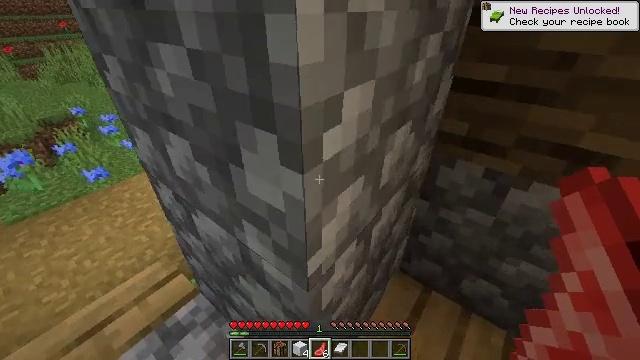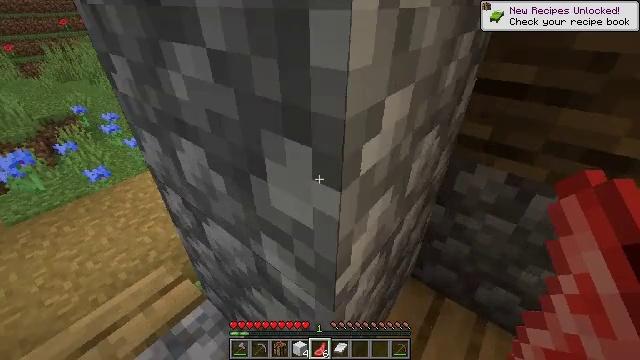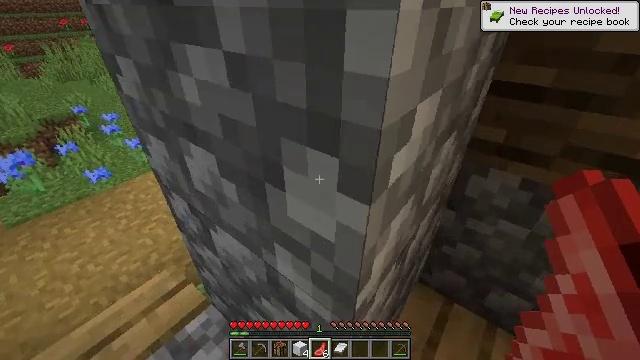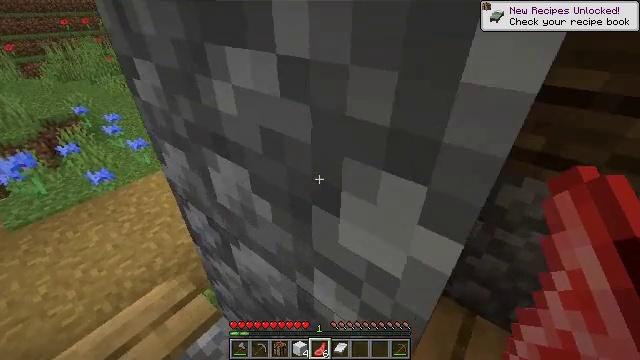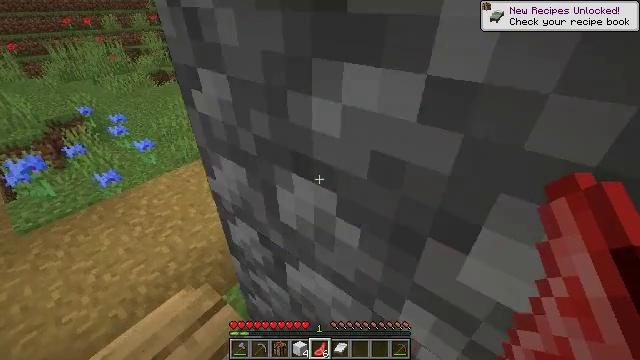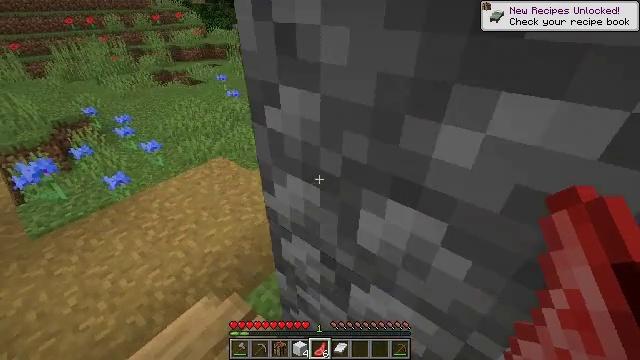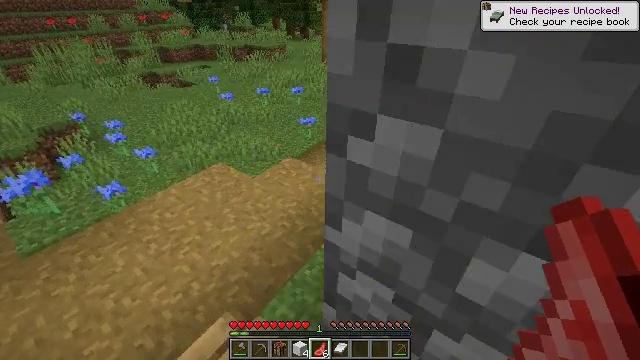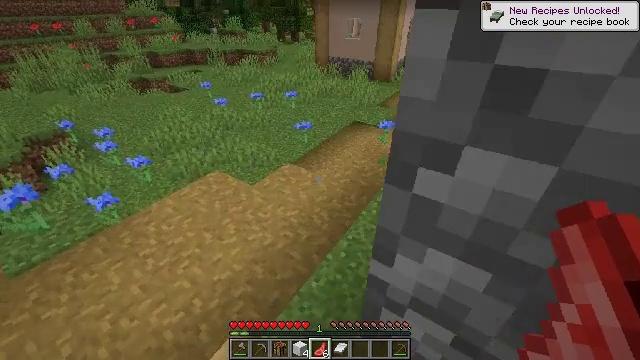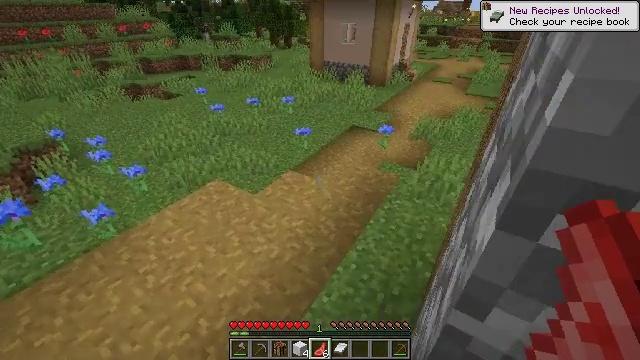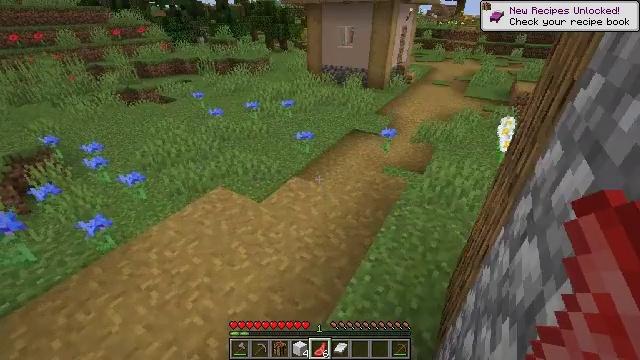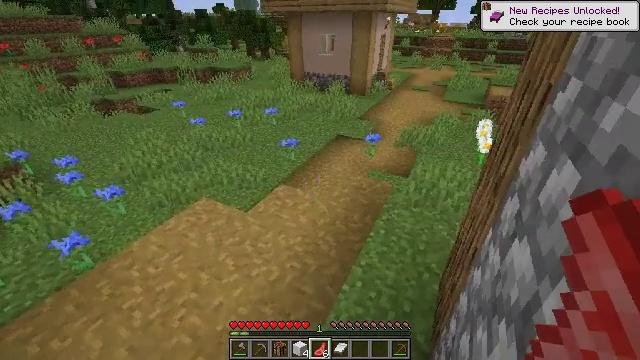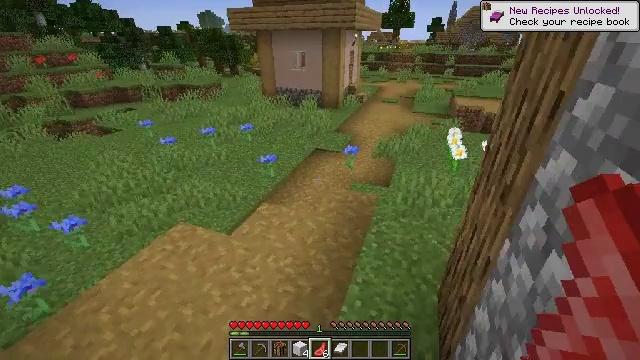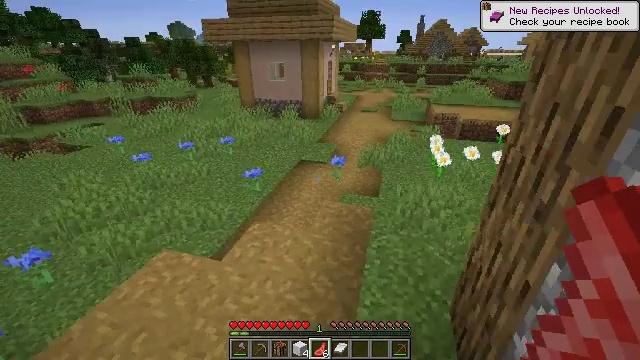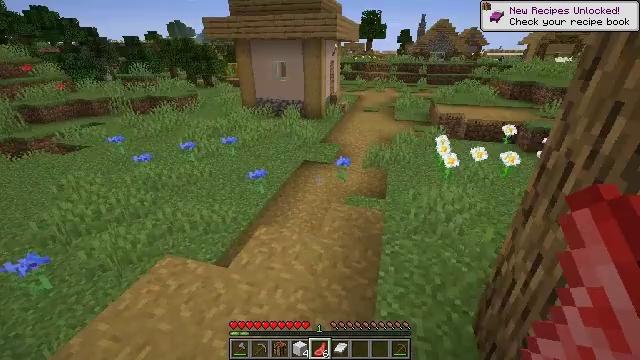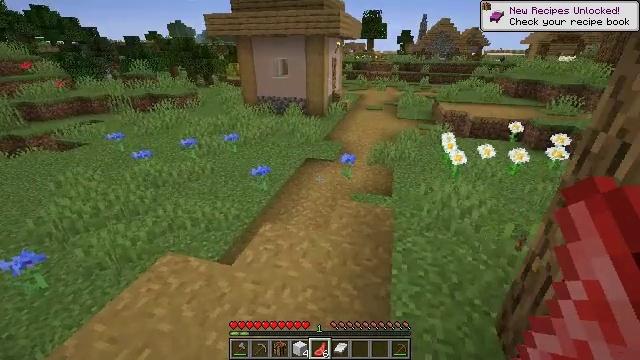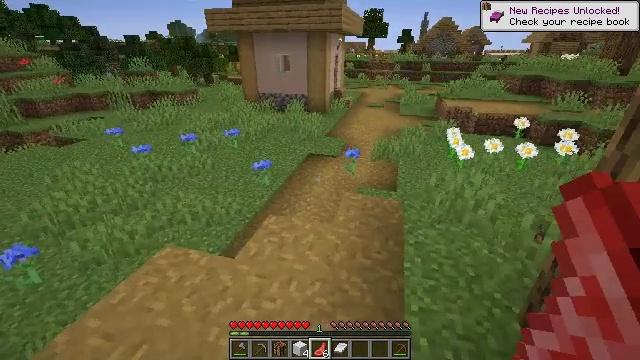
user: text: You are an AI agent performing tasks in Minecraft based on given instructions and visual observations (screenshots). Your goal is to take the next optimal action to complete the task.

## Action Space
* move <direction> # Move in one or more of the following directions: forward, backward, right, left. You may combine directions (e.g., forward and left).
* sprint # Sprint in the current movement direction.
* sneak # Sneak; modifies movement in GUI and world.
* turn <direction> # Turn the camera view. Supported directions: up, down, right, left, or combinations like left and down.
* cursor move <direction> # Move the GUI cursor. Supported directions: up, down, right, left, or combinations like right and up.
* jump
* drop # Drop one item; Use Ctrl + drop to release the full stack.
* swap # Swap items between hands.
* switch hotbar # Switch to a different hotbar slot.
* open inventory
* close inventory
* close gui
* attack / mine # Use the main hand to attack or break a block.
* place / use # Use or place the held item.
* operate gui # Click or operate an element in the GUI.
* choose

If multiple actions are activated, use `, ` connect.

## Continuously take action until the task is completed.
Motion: motion action
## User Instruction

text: Mine a hay block from the field.
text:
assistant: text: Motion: move forward and move left
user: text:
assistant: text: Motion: move forward and move left
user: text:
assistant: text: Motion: move left
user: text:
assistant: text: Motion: move left
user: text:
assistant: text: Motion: move left
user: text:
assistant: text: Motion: move left, turn right
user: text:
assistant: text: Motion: move forward and move left, turn right
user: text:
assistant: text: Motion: move forward and move left, turn right
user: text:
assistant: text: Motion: move forward and move left, turn right
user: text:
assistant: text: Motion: move forward and move left, turn right and up
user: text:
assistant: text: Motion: move forward and move left, turn right and up
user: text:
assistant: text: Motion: move forward and move left, turn right and up
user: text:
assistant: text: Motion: move forward and move left
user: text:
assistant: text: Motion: move forward and move left
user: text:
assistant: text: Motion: move forward and move left
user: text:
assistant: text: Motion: move forward and move left, turn right and up
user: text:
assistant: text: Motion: move forward and move left, turn right and up
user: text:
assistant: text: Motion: move left, turn right and up
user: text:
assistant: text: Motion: move left, turn right
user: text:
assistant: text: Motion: move left
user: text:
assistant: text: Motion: move left
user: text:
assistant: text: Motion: move left
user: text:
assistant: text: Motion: move forward and move left
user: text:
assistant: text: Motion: move forward and move left
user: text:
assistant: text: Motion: move forward and move left
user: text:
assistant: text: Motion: move left
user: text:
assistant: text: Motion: move forward and move left
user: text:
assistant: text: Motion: move forward and move left
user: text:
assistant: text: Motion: move forward and move left
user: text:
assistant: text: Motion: move forward and move left